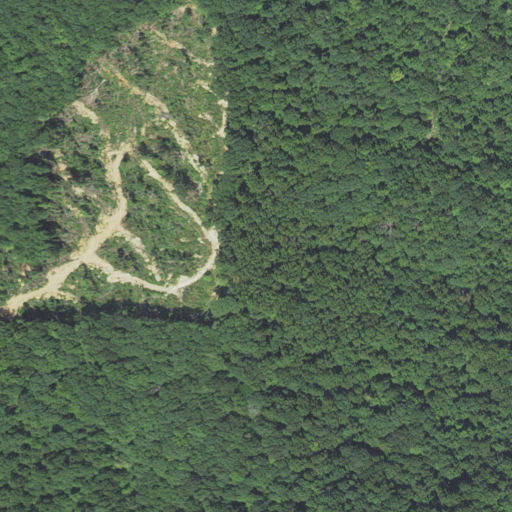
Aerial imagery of ridge(s) in North Carolina named Cedar Cliff Ridge containing deciduous forest, shrub, and grassland